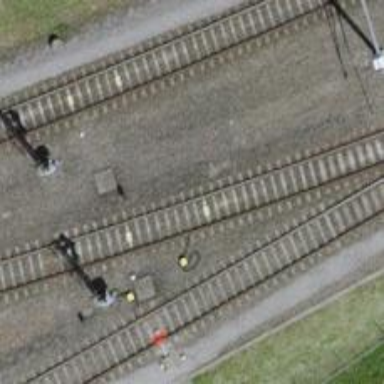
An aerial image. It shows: Rail spur service.